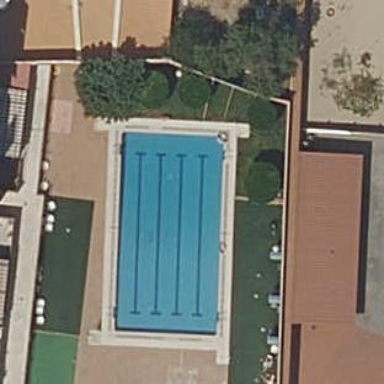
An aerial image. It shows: Swimming pool located in leisure land.